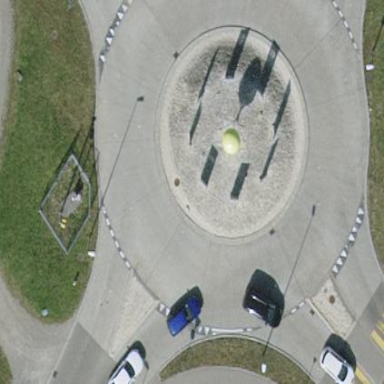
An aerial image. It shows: Secondary road with concrete surface that forms roundabout at the junction.